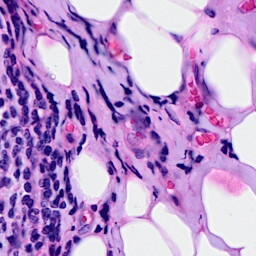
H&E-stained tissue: Breast